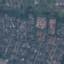
Land use / land cover: Residential